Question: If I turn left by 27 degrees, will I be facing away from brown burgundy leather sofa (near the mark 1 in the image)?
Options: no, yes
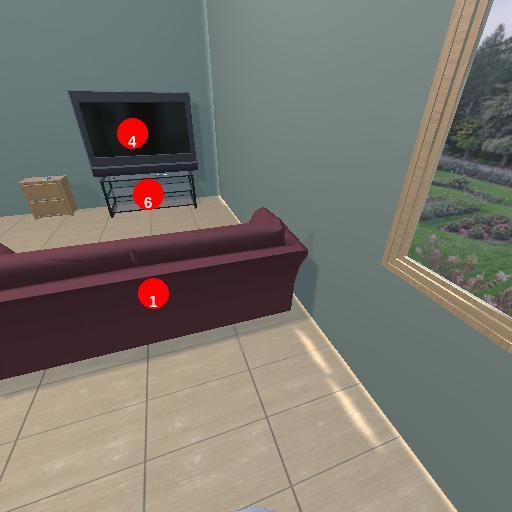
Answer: no